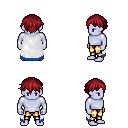
a pixel art fantasy rpg character, male body template, dark elf, purple skin, white trimmed cape, gold greaves, brunette short bangs hairstyle, four views (front, back, left, right), 2x2 character sprite sheet, small pixel art, hard edges, no anti-aliasing